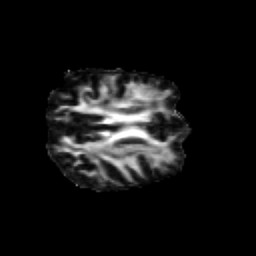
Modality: FA
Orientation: axial
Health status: healthy
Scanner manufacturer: siemens
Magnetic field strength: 3 T
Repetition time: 10 s
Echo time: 0.092 s